Question: I'm trying to find connected components present (if any) within a small region of an image. However the cvFindContours() function is grouping visibly separate components into one single component making further calculations incorrect.
How do I get the separate components within the region? (Colored different components as detected by the function).
The code is as follows:
'''
IplImage* cc_img = cvCreateImage( cvGetSize(src), src->depth, 3 );
cvSetZero(cc_img);
CvScalar(ext_color);
CvMemStorage *mem;
mem = cvCreateMemStorage(0);
CvSeq *contours = 0;
CvSeq *ptr;
int n_cont = 0;
int n = cvFindContours( src, mem, &contours, sizeof(CvContour), CV_RETR_CCOMP, CV_CHAIN_APPROX_SIMPLE, cvPoint(0,0));
for (ptr = contours; ptr != NULL; ptr = ptr->h_next)
{
n_cont++;
ext_color = CV_RGB( rand()&255, rand()&255, rand()&255 ); //randomly coloring different contours
cvDrawContours(cc_img, ptr, ext_color, CV_RGB(0,0,0), -1, CV_FILLED, 8, cvPoint(0,0));
}
'''

"CEL" is considered to be a single component!
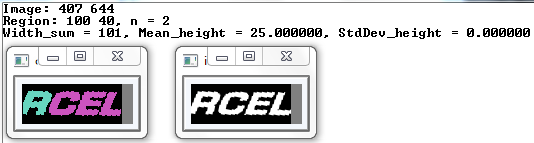
Answer: I don't use OpenCV, but I verified with Mathematica that you probably want to specify that two components should be connected only through their top, bottom, left, and right neighbors. If you consider the full 8 neighbors, then all the three letters are connected, as you showed:
'''
comp = MorphologicalComponents[img, CornerNeighbors -> False];
Colorize[comp]
'''